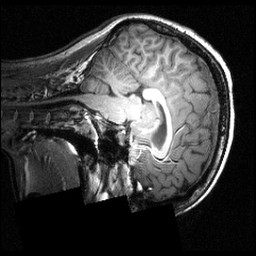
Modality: T1w
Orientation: sagittal
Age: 21
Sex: female
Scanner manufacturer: siemens
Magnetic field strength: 3.951 T
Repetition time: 1.5 s
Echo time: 0.00335 s